Field crop: maize
Growth stage: 2
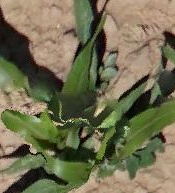
Species: maize